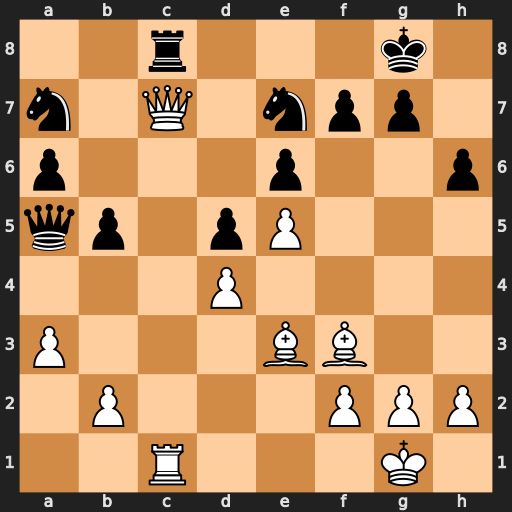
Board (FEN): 2r3k1/n1Q1npp1/p3p2p/qp1pP3/3P4/P3BB2/1P3PPP/2R3K1
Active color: w
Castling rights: -
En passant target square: -
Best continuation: Qxa5 Rxc1+ Bxc1